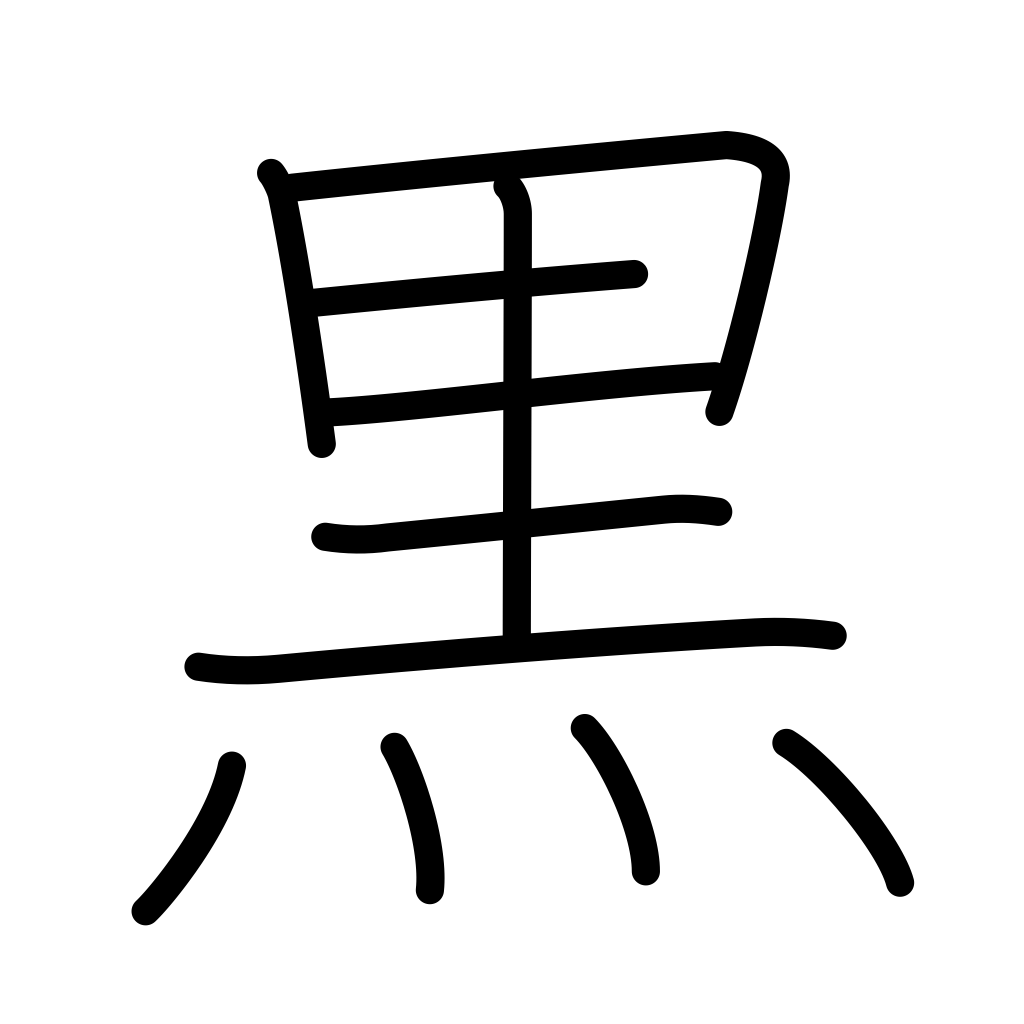
Meaning: black